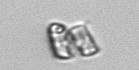
Label: Bacillariophyceae_morphotype1